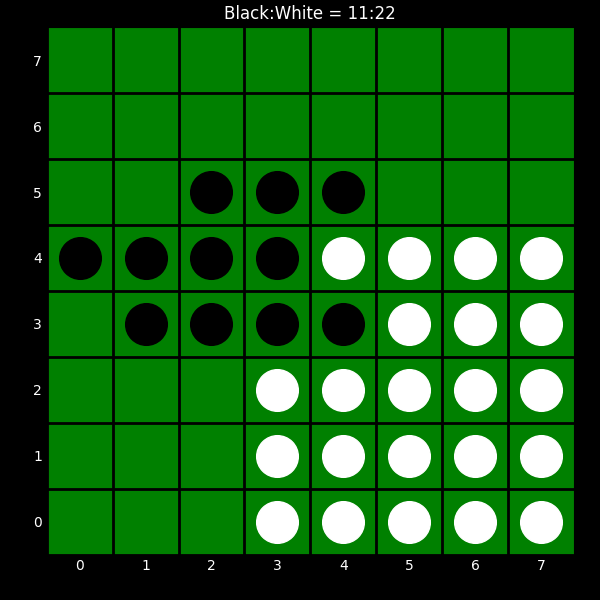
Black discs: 11
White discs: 22